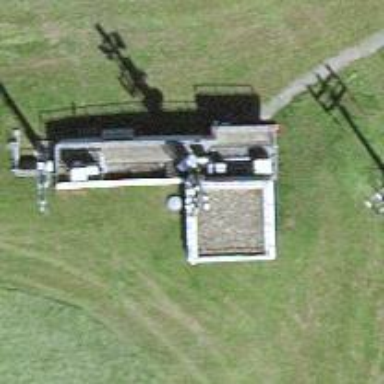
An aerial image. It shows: Man-made mast used for communication purposes.